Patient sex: M
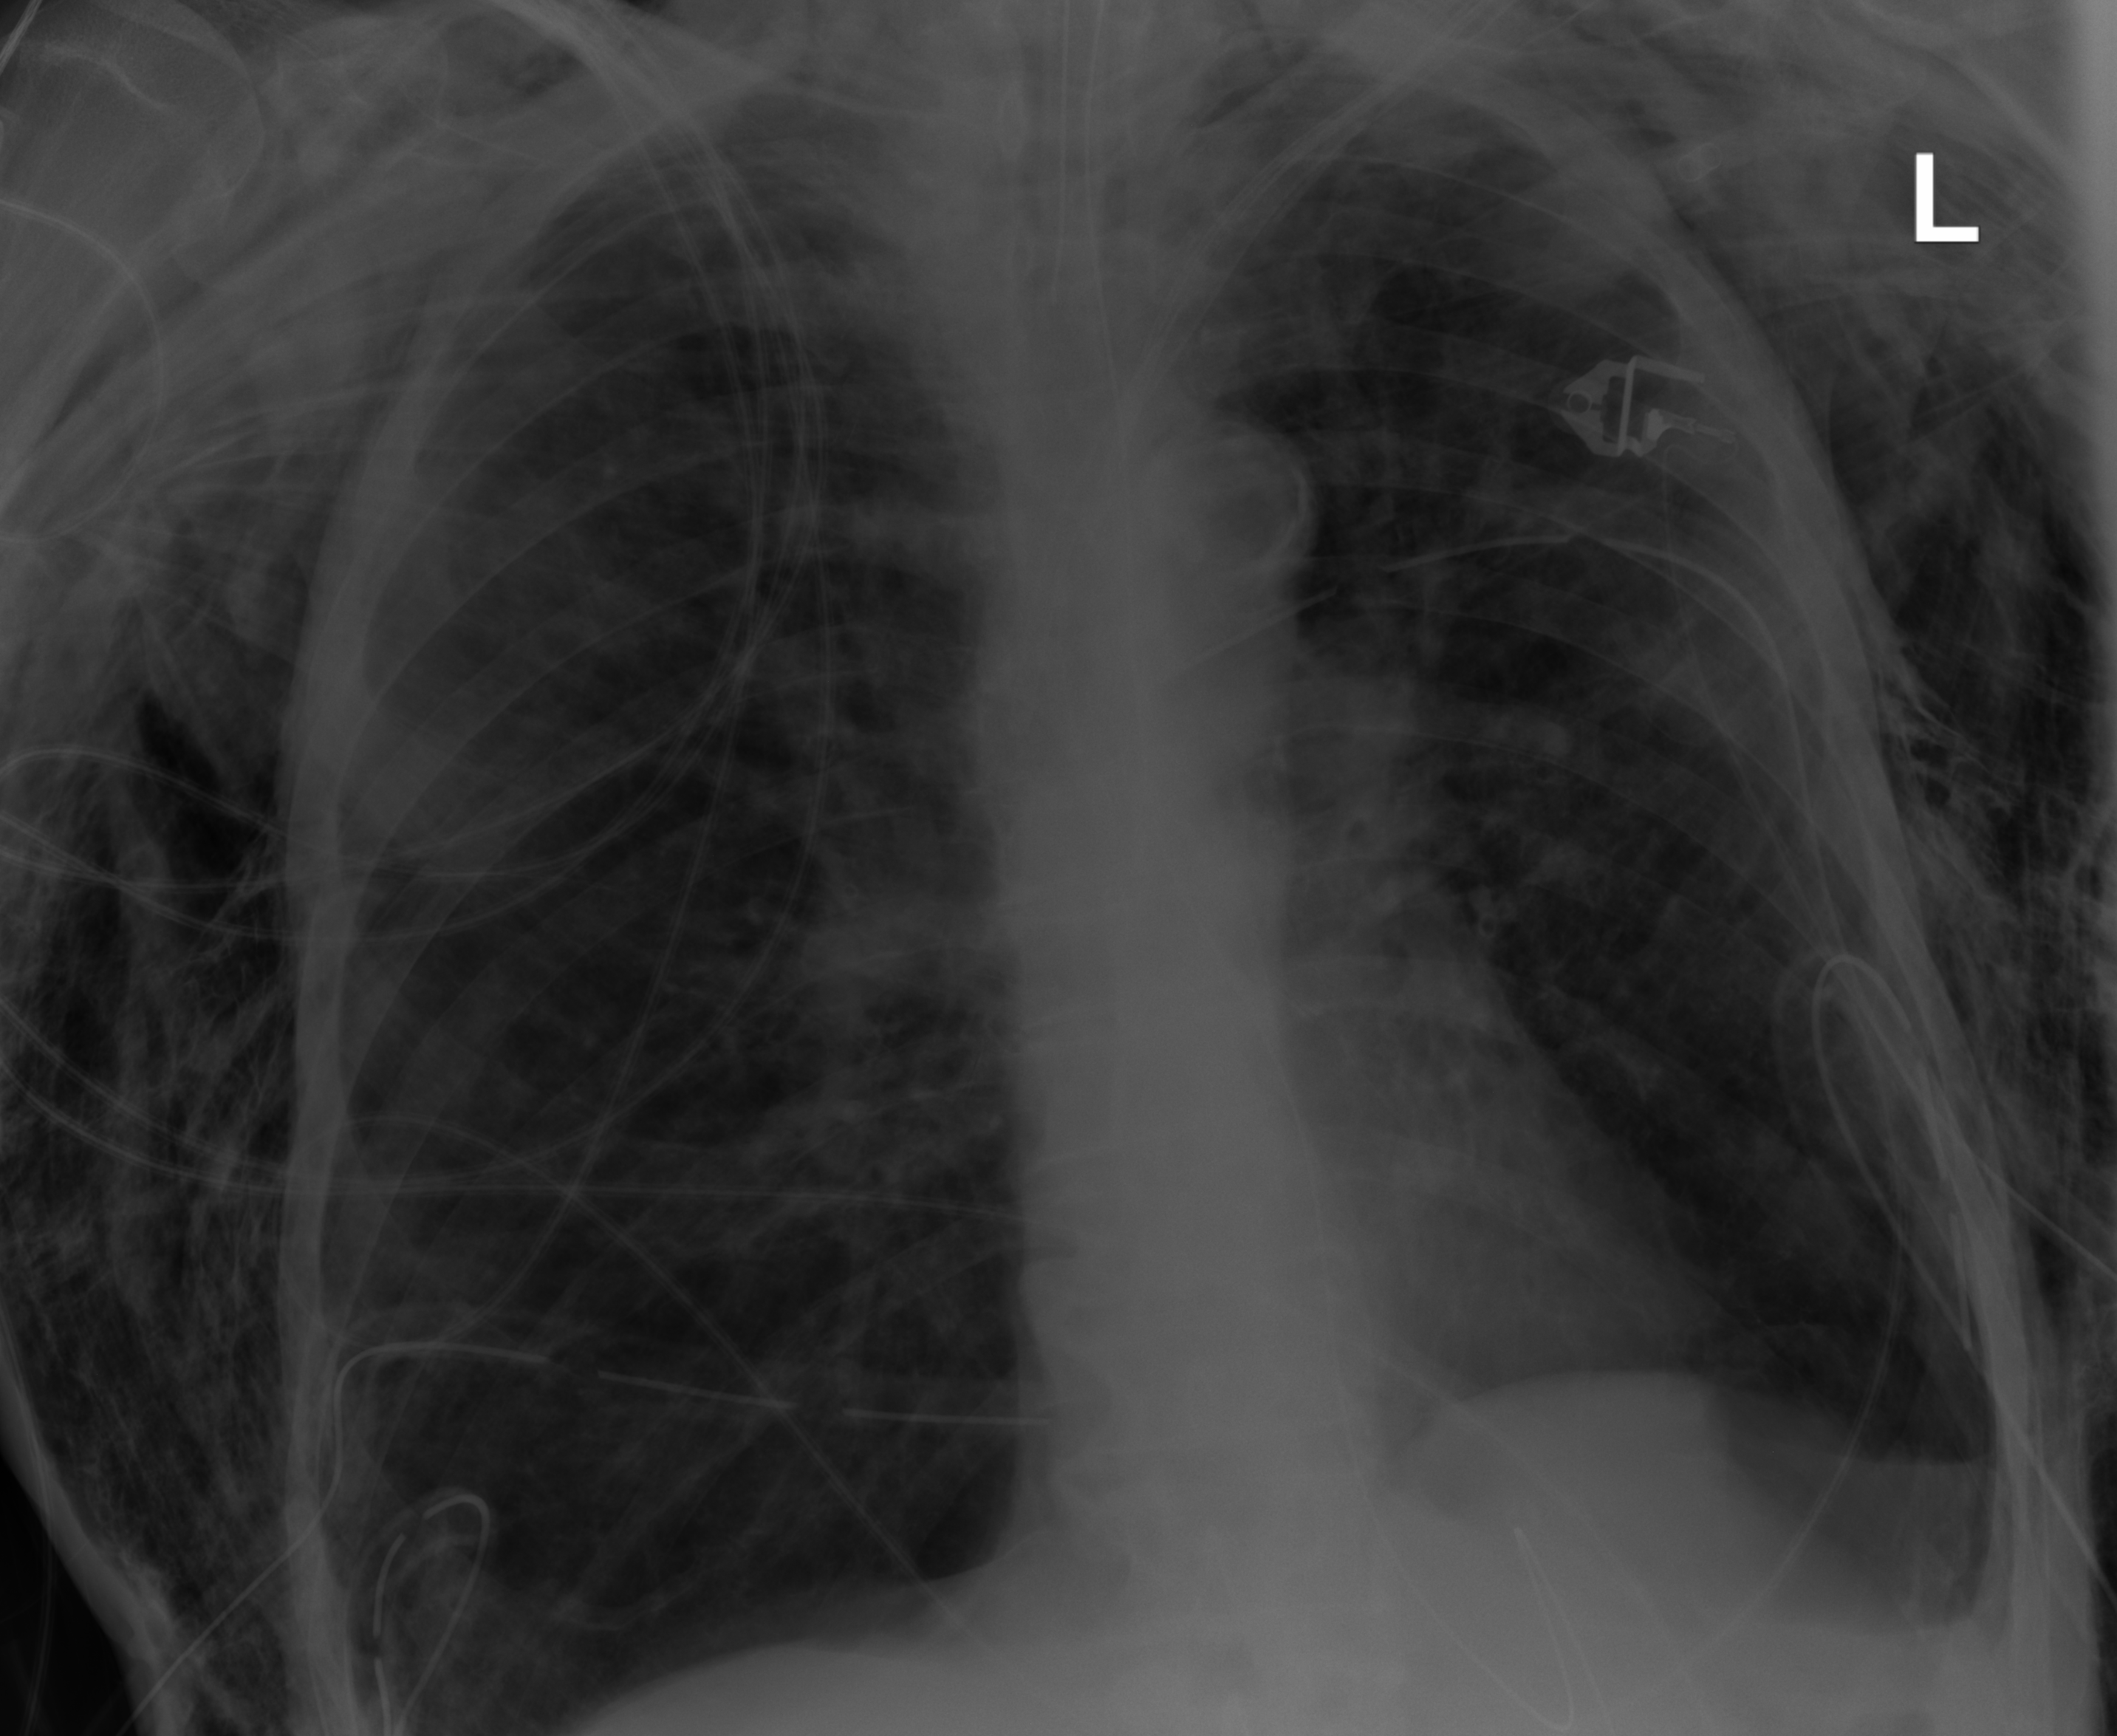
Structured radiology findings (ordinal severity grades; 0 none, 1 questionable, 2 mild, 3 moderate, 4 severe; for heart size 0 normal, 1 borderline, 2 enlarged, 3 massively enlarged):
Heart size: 0
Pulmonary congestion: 0
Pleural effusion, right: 0
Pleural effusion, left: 2
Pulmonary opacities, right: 0
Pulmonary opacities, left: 0
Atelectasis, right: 0
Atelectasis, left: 0